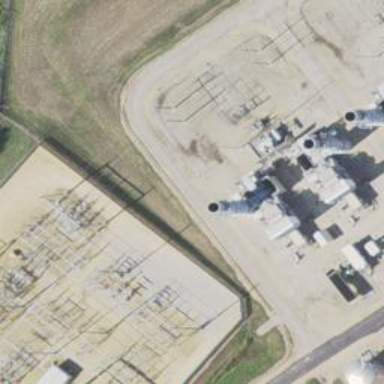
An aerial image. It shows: Gas turbine power generator.